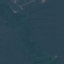
Land use / land cover: Forest